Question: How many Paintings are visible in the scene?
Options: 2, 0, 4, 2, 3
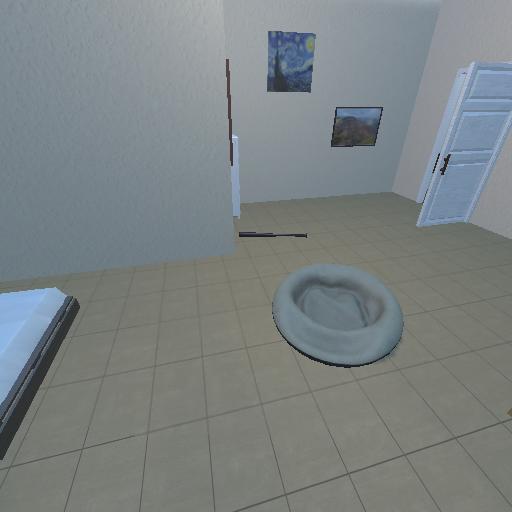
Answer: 2